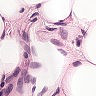
Metastatic tissue present: yes